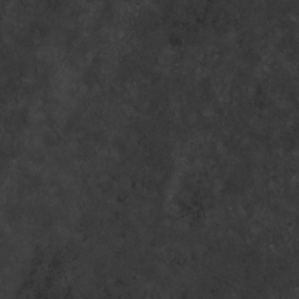
Label: non_frost